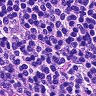
Metastatic tissue present: no